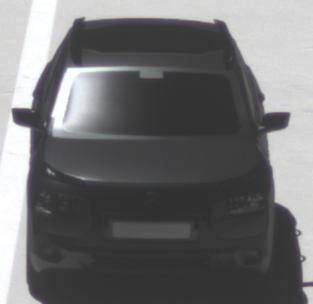
Make: Citroen
Model: C4 Cactus PureTech 75
Detailed model: C4 Cactus
Model produced from: 2014/09
Model produced until: 2015/03
Doors: 5
Color: black
Road condition: dry road
Daytime: midday
Contrast: high contrast